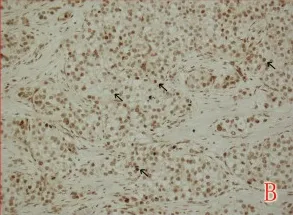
Immunohistochemical staining of AFP, p53, CK7 and alpha-inhibin in tumor cells. Tumor tissues were inflated, fixed in formalin, paraffin-embedded and sectioned for histological analysis. Slides were washed and counterstained with antibodies to AFP, p53, CK7 and alpha-inhibin using immunohistochemistry staining kits (Maxin BIO, Fu Zhou, China). Positive for p53.
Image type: pathology (immunostaining)